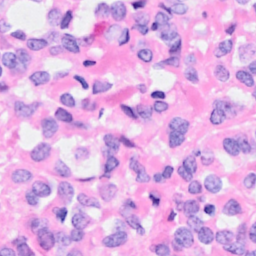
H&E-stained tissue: Breast